Field crop: tomato
Growth stage: 1
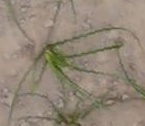
Species: cyperus